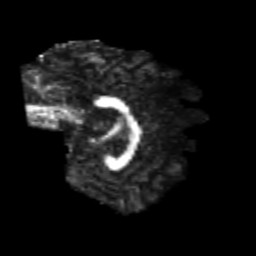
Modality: FA
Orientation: sagittal
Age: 21
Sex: male
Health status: healthy
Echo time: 0.074 s